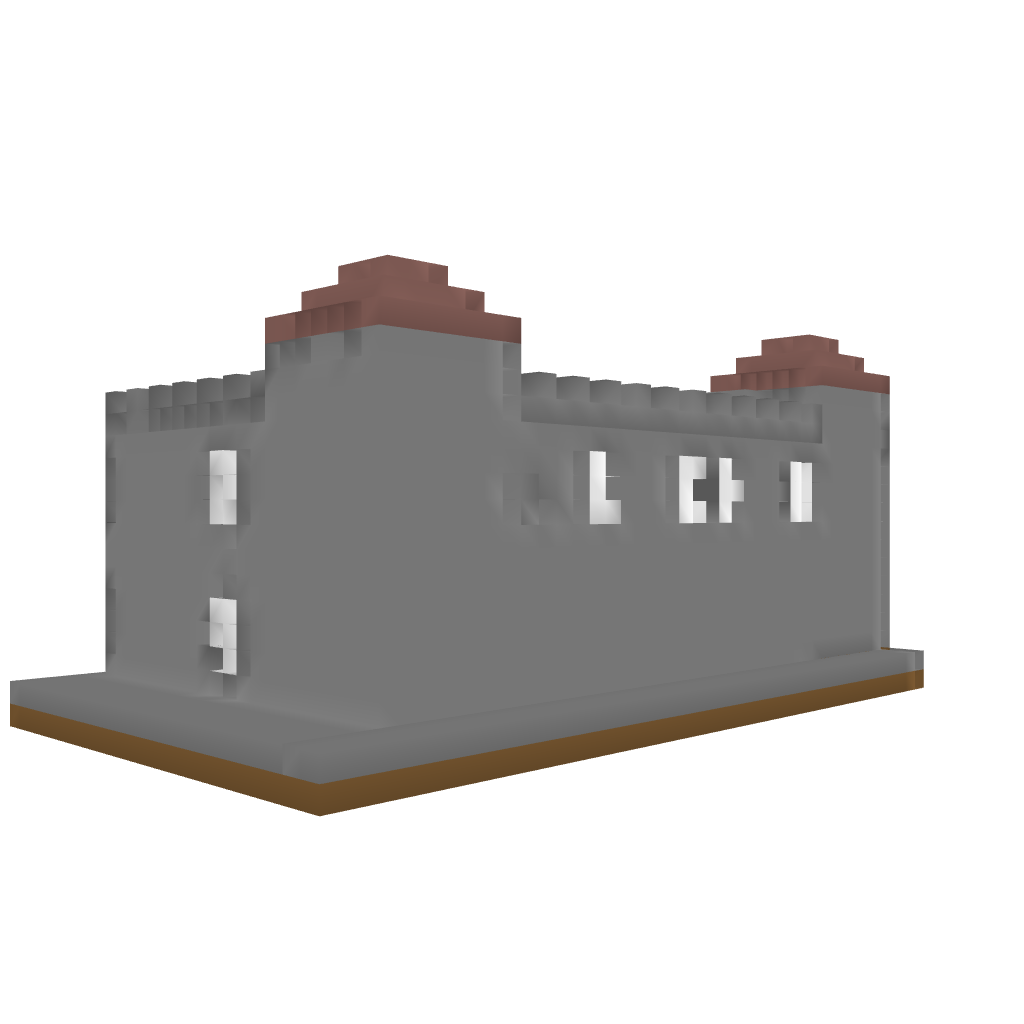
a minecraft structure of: Deluxe castle bad low quality